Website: crate-barrel
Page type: stored-credit-cards
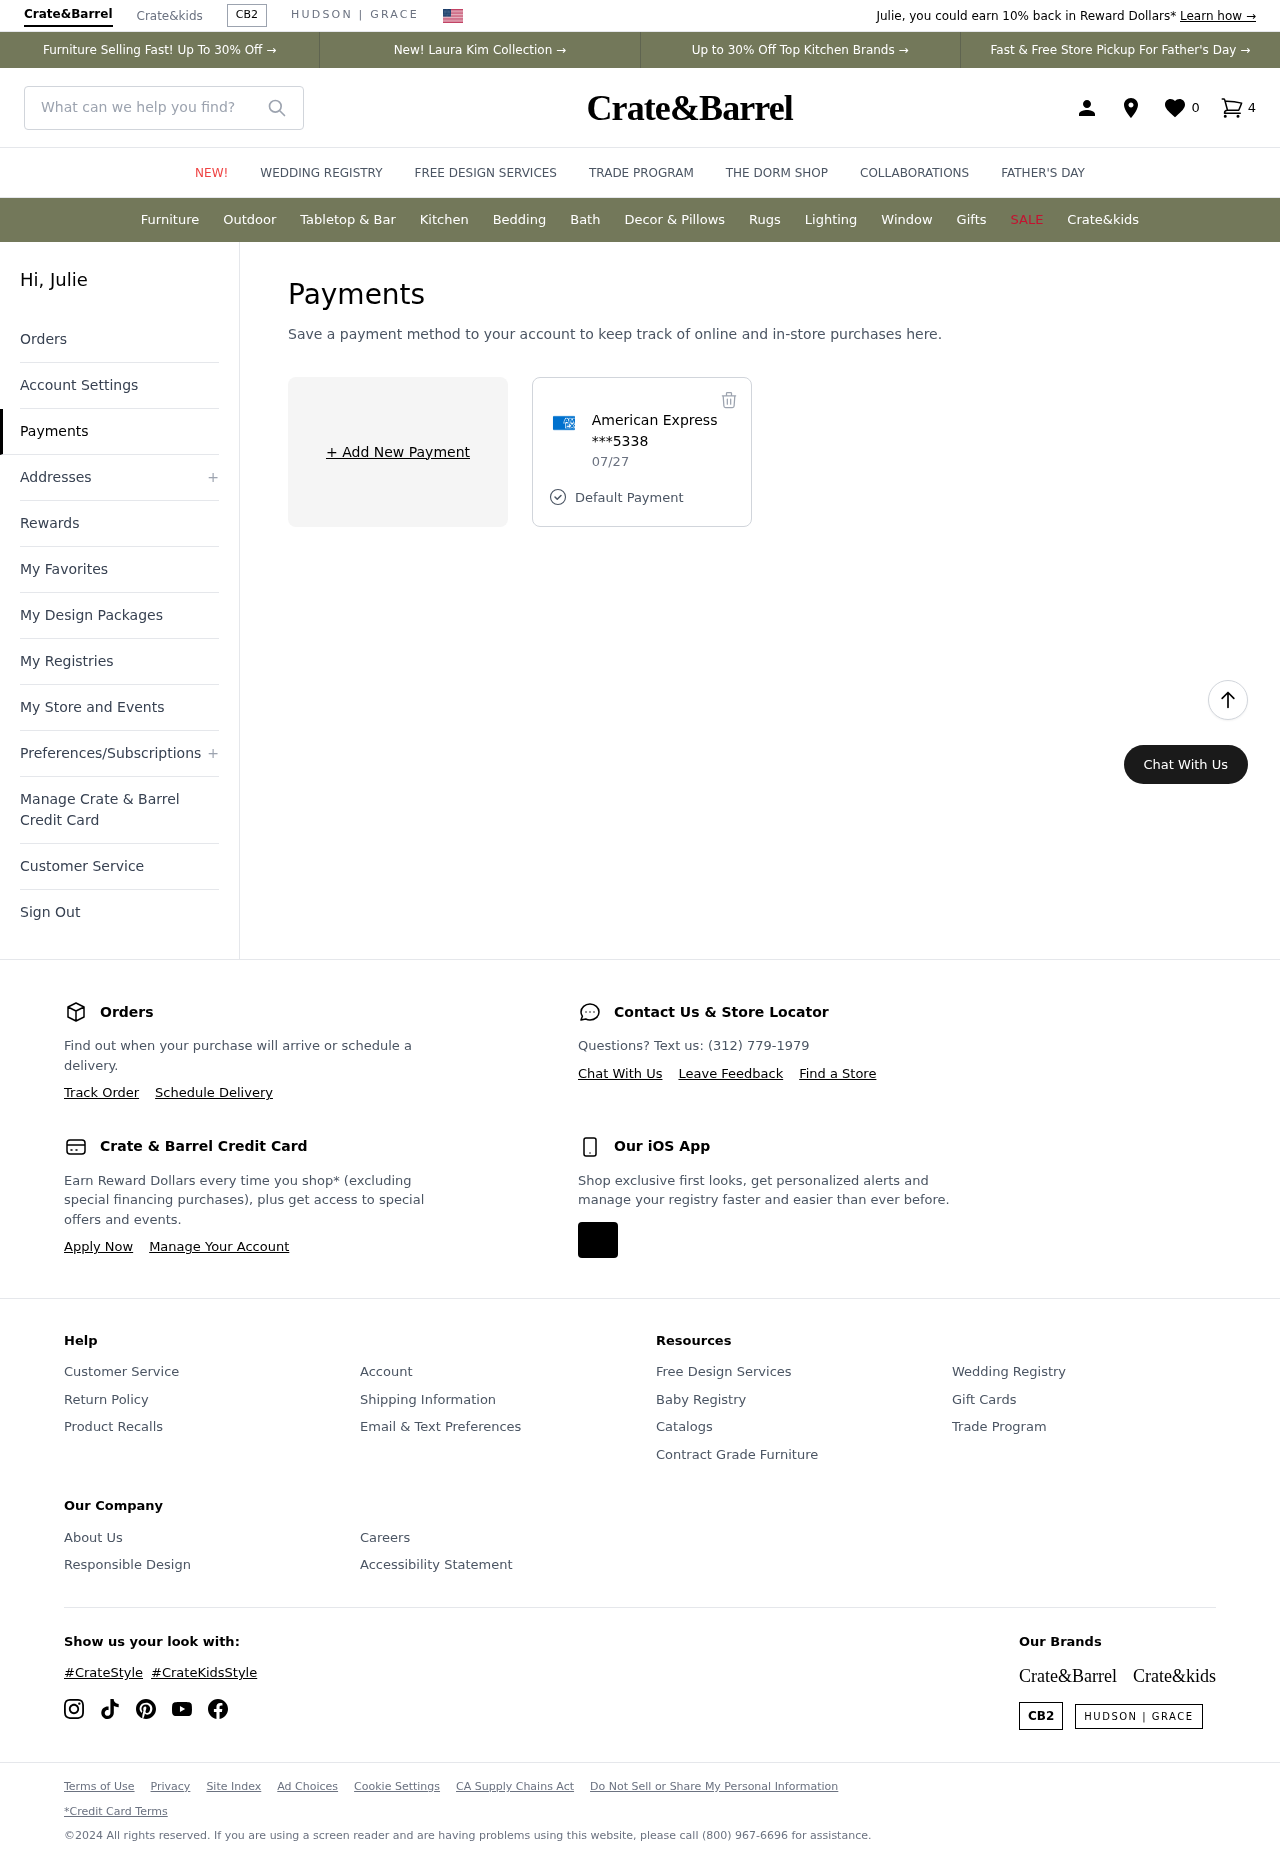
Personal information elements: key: PII_CARD_EXPIRY
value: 07/27
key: PII_CARD_LAST4
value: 5338
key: PII_CARD_TYPE
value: American Express
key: PII_FIRSTNAME
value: Julie
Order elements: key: ORDER_NUM_ITEMS
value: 4
Search elements: key: HEADER_SEARCH
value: What can we help you find?
Other elements: key: FAVORITES_COUNT
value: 0